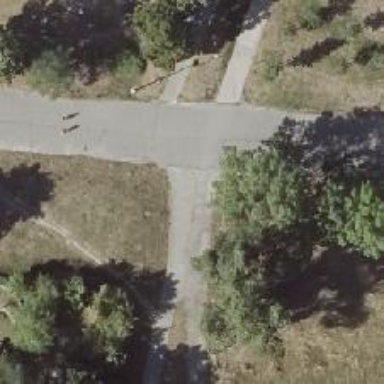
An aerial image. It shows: Footway made of concrete plates.